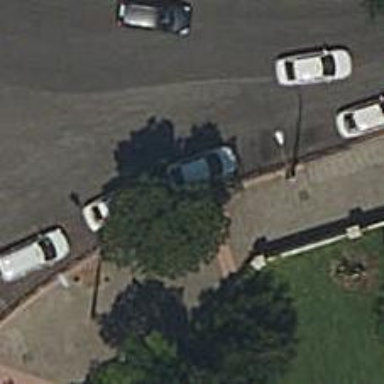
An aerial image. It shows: Taxi stand.